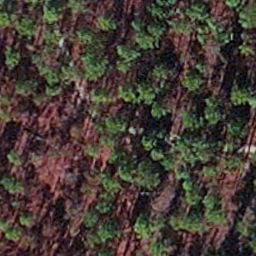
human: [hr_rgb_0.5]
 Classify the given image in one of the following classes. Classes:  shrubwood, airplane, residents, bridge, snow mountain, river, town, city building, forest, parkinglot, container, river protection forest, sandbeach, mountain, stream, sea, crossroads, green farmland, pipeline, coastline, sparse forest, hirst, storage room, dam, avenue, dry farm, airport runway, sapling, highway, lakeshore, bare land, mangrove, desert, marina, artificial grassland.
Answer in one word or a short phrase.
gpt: sapling